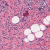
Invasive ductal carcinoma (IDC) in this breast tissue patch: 1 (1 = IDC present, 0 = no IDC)